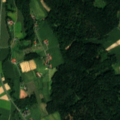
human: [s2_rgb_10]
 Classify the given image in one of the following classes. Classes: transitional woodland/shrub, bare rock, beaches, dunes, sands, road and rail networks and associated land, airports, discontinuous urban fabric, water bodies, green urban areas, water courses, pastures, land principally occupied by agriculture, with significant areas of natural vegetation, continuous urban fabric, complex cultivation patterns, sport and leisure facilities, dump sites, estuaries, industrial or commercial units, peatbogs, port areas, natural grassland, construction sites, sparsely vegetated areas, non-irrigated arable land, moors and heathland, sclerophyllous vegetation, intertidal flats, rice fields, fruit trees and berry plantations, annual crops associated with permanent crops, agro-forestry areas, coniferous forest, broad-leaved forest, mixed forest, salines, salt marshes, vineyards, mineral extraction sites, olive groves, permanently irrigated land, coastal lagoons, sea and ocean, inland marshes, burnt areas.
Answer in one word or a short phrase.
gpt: non-irrigated arable land, complex cultivation patterns, mixed forest